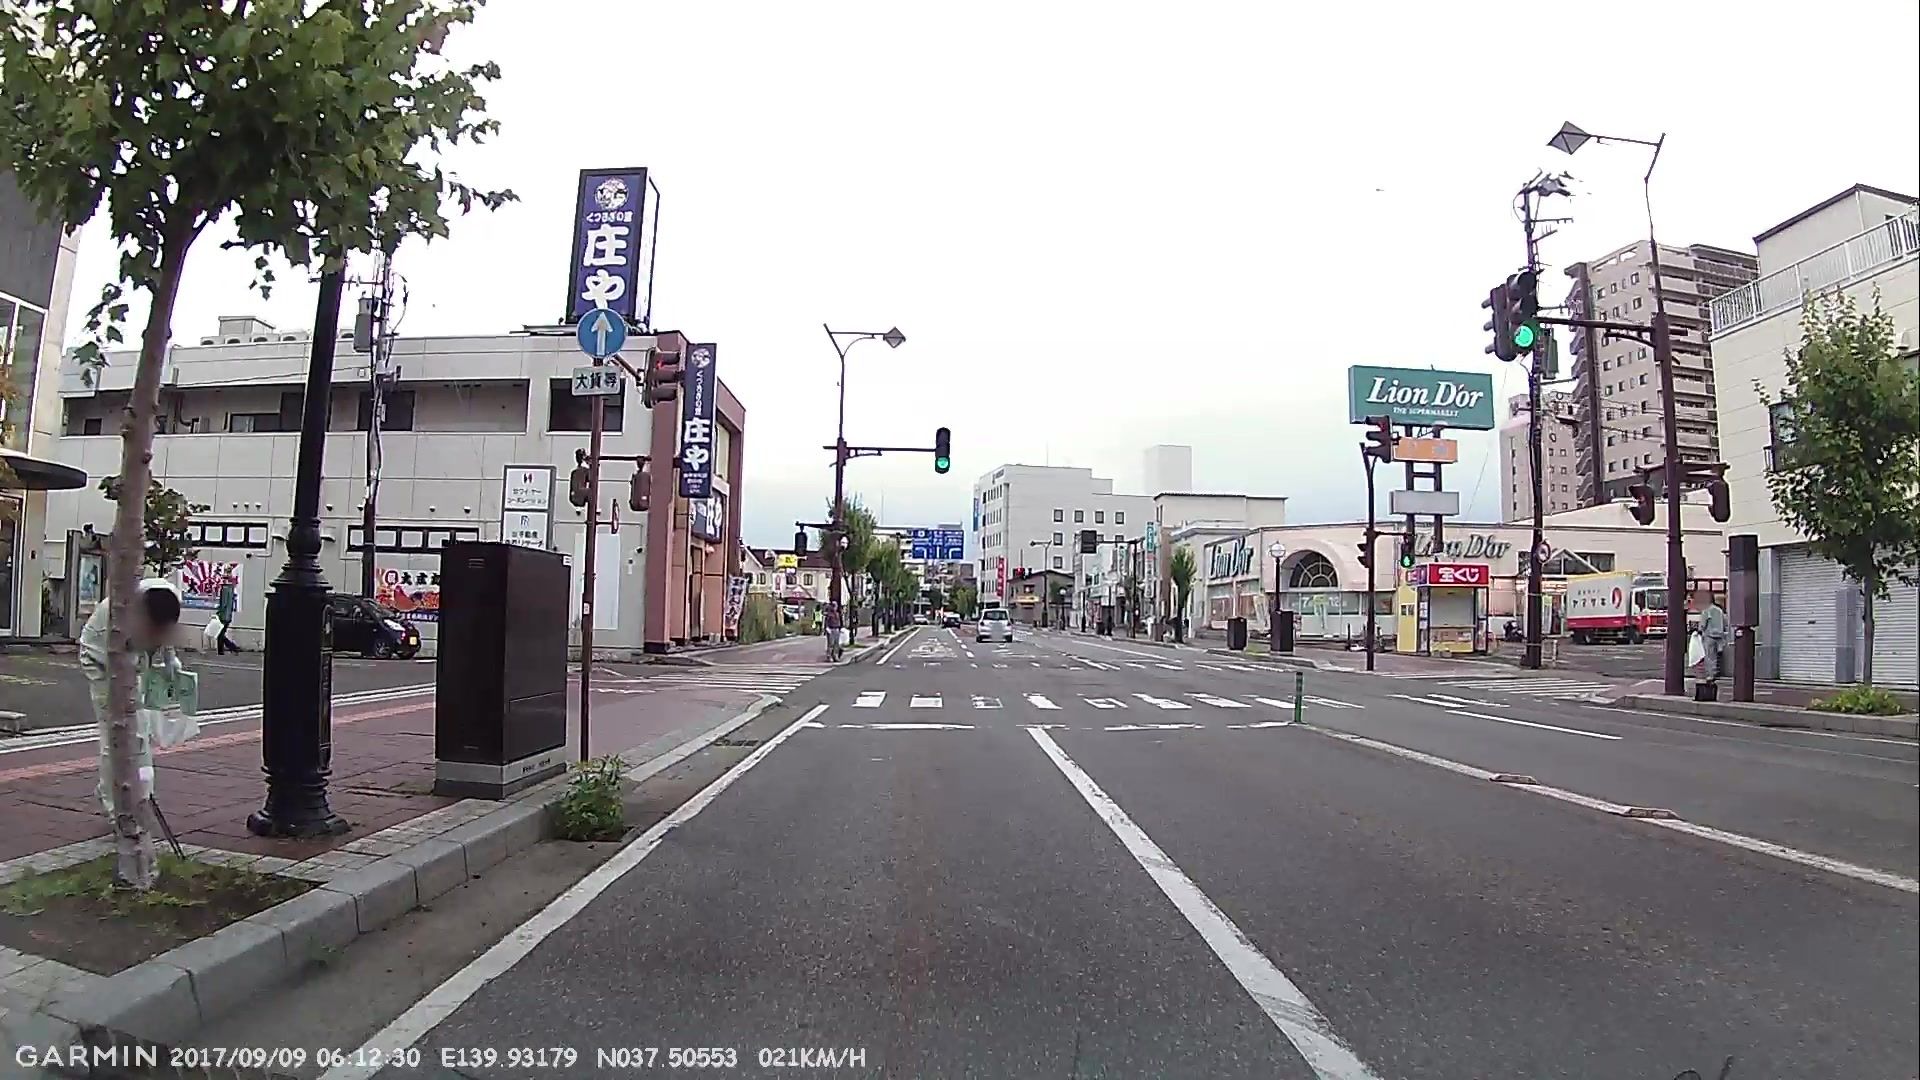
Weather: cloudy
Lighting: day
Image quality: good
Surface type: driving surface
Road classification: trunk
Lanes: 2.0
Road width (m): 3.5
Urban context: urban centre
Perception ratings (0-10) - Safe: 4.29, Lively: 8.98, Beautiful: 4.02, Boring: 3.08, Depressing: 5.64, Wealthy: 5.94